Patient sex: M
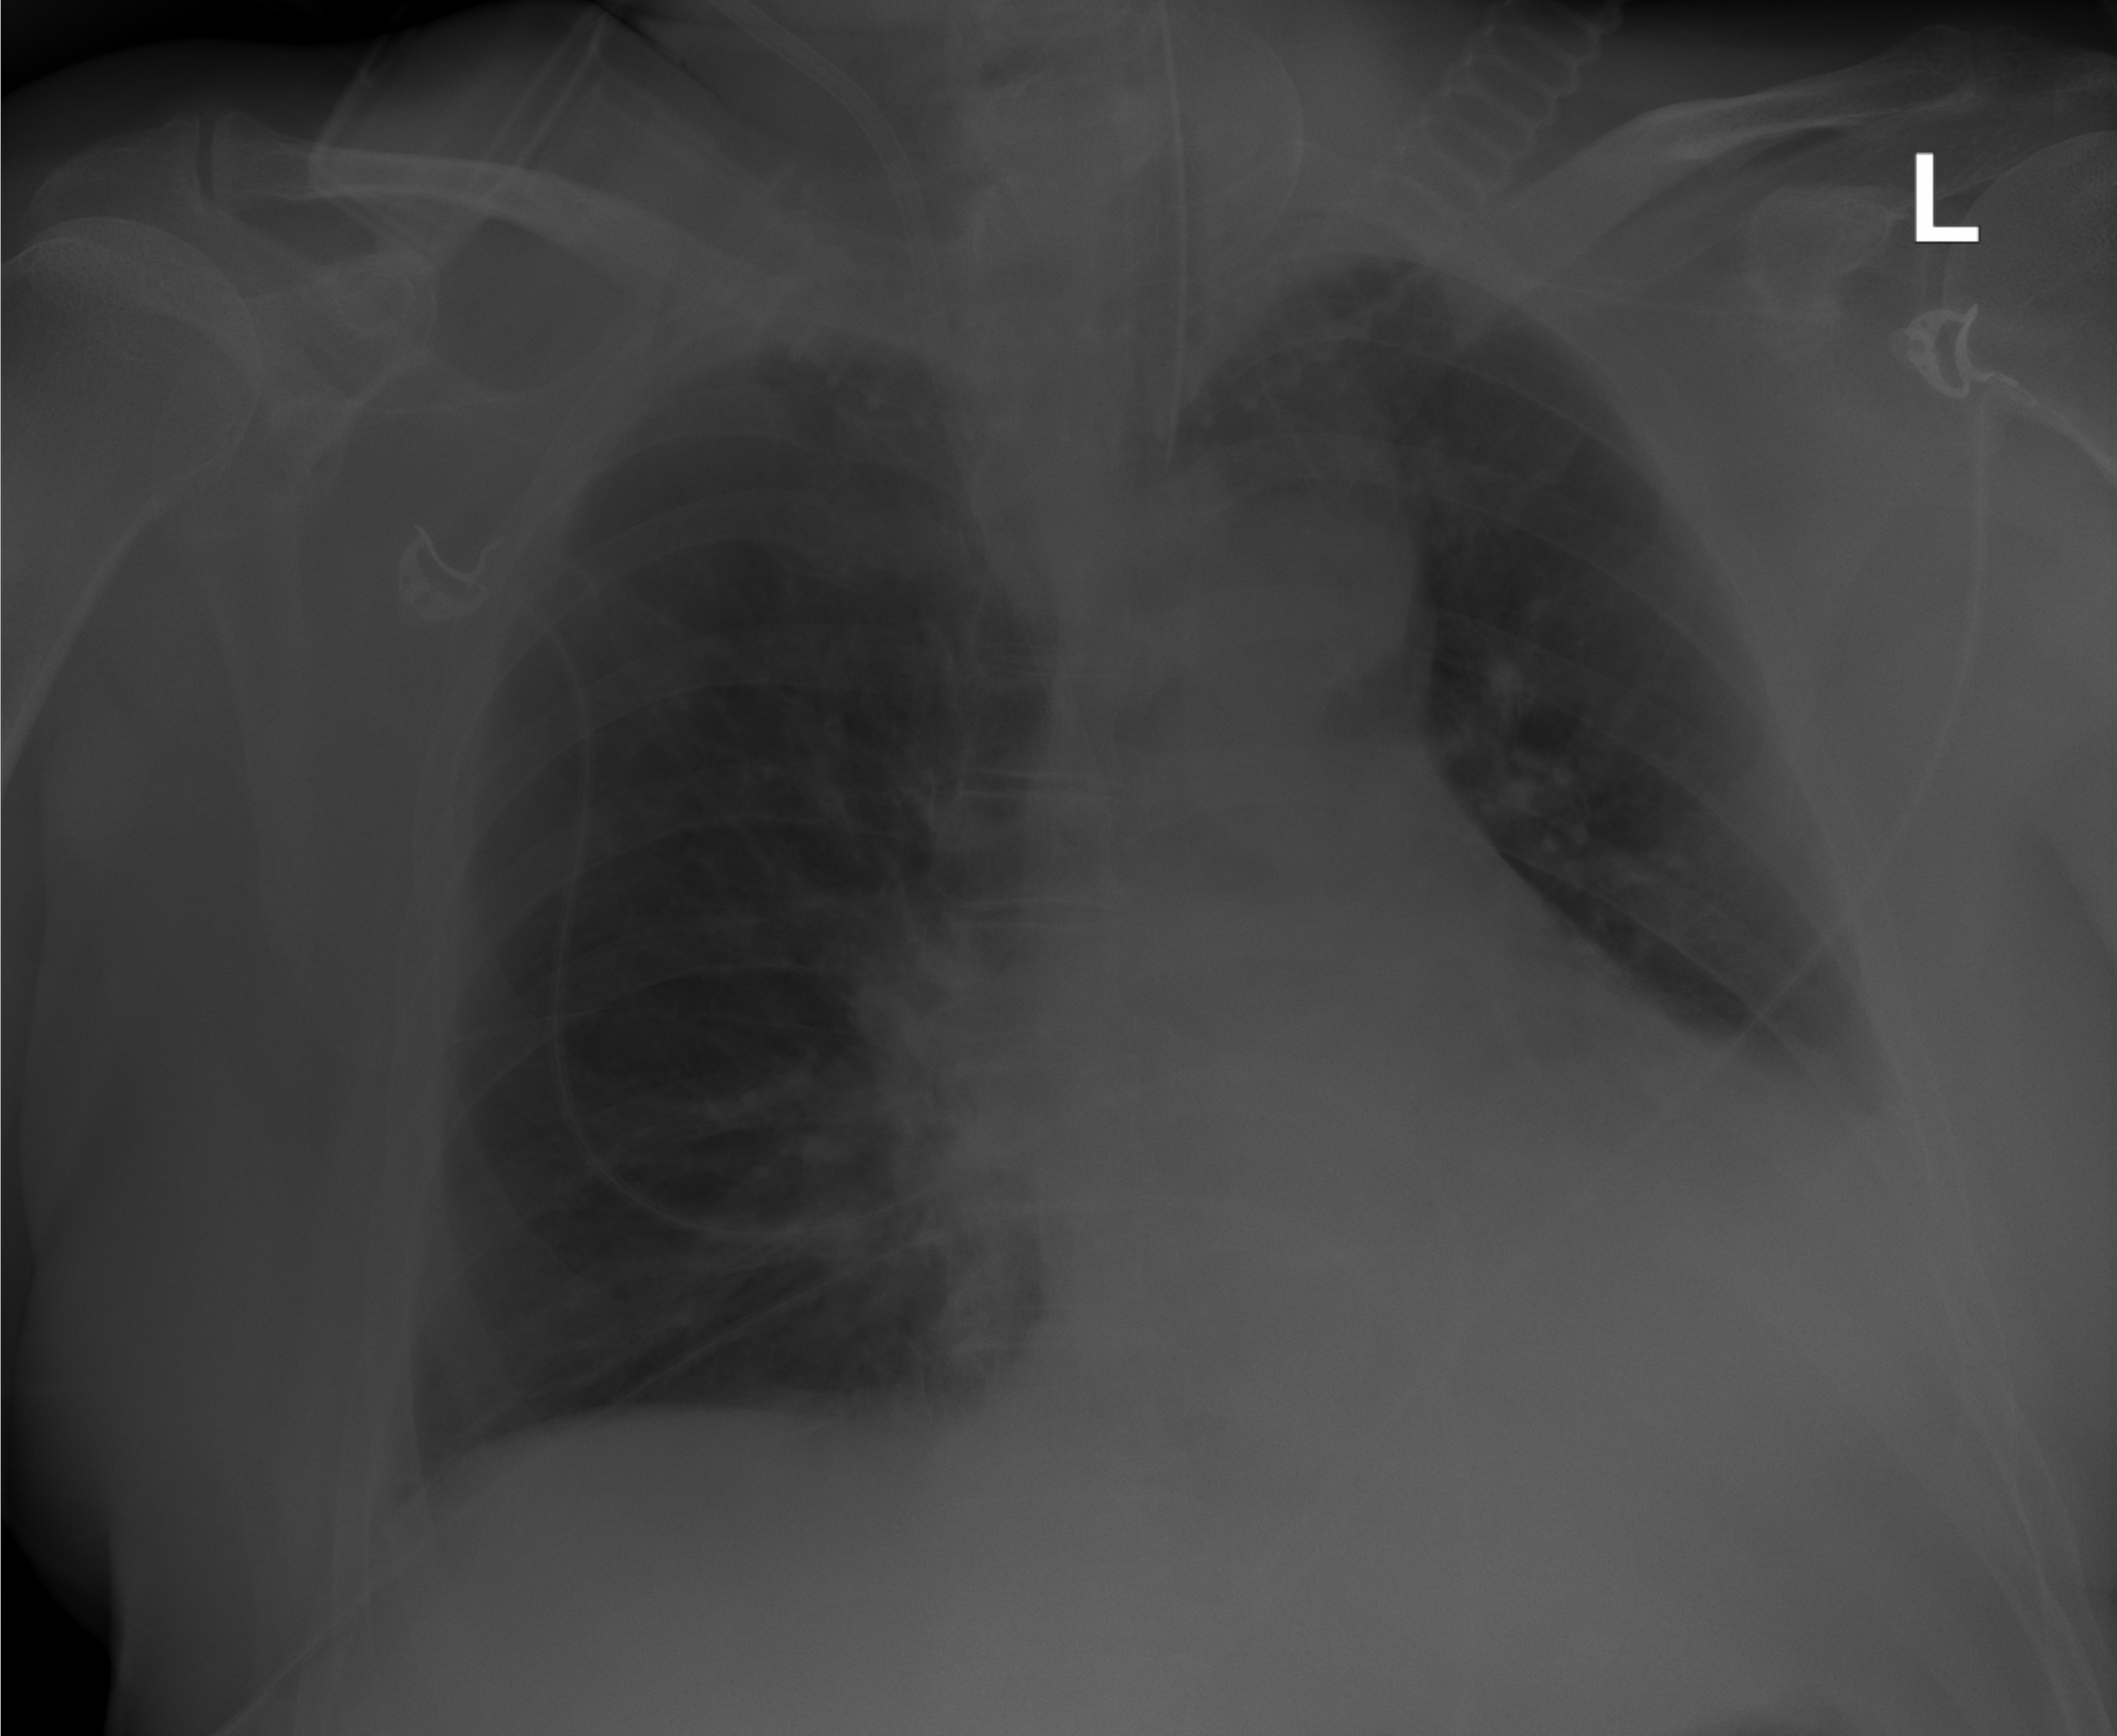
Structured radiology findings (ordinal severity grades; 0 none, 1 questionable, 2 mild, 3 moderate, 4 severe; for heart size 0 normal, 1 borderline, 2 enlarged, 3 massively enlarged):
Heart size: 0
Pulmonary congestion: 0
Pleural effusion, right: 0
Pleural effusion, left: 1
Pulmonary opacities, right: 0
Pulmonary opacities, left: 0
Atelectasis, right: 0
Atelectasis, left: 2